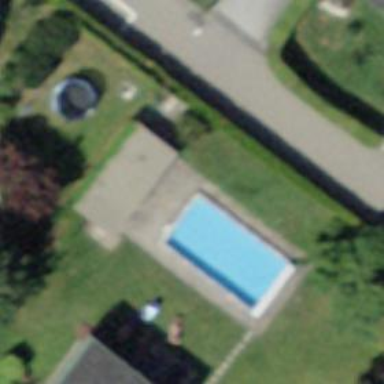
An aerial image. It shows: Swimming pool located in leisure land.